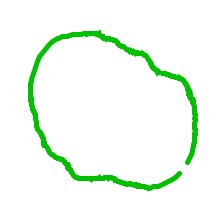
Shape: circle